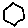
Label: hexagon